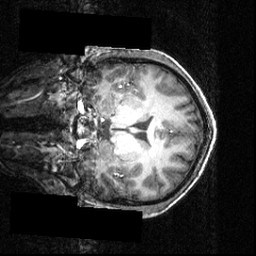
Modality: T1w
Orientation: coronal
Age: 28
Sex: male
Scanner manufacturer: siemens
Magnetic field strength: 3.951 T
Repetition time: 1.5 s
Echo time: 0.00335 s